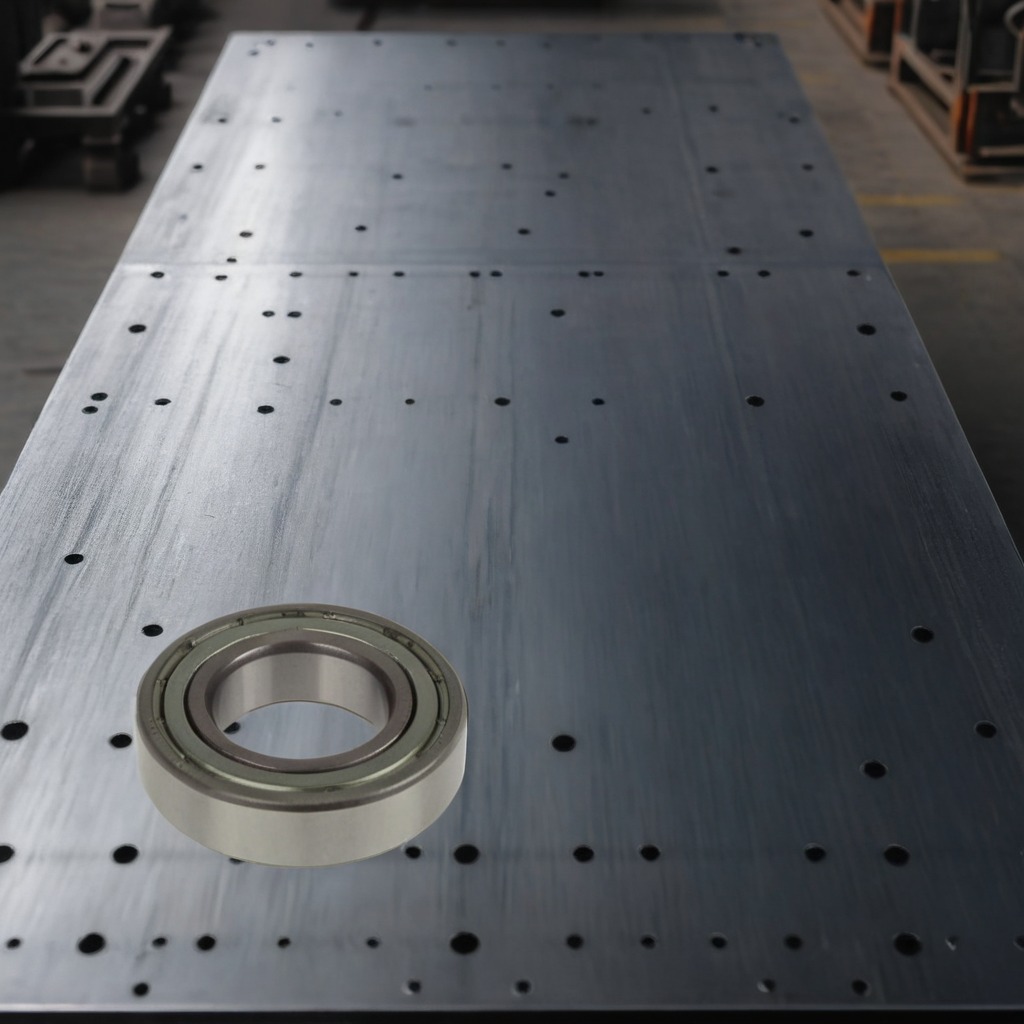
A metal ball bearing is lying on a cold steel table in a mining workshop.